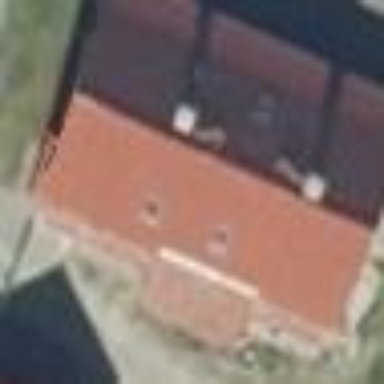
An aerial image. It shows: Building with gabled roof. The roof is oriented along the building and painted red.